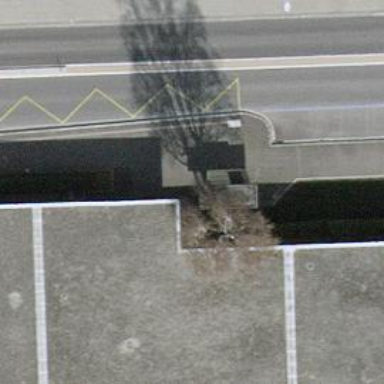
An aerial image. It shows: Post box.